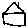
Label: house